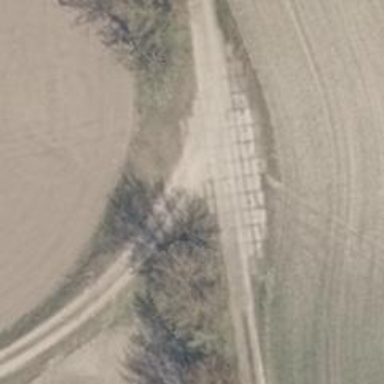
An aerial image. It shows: Grade2 track road suitable for agricultural vehicles. The surface consists of concrete lanes.